Question: I'd like to create a function to give N equidistant RGB colors. How do we define "distance" in this case? Well, I'm not too sure, but I was thinking to use a <URL> definition.

Hence, if I can create a method such as
'''
public Color colorForAngle(int theta)
'''
Then I would be able to divide 360/N and then extract out the N equidistant colors. Does that make sense? Anyone have a better idea how to get equidistant colors in Java? Anything built in that might help?
The point here is to find N colors that are sufficiently (or as much as possible) dissimilar. For instance, if N was 3, then the colors '[255, 0, 0], [0, 255, 0], and [0, 0, 255]' seem as far apart as possible.
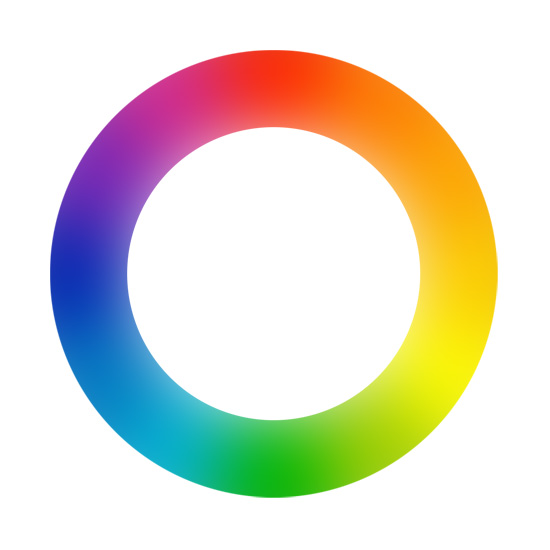
Answer: The important point here is that there is no exact answer, different color spaces have (slightly) different color wheels. I think that the "best" color space for this purpose would be the <URL> , because this was designed to approximate human vision.
However, Java has no built-in support for CIELAB, so either you write the support for it, or you can say that HSB is "good enough" (probably it is), and use Color.getHSBColor as noted in other answers.